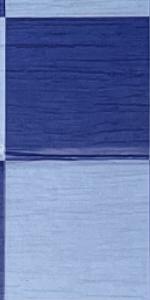
Label: Empty